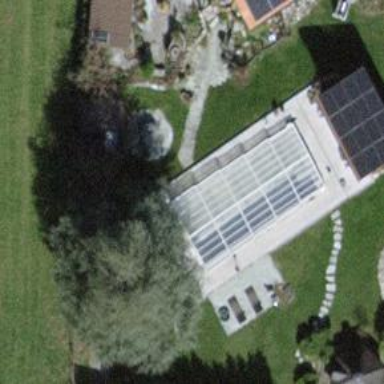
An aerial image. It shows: Greenhouse.